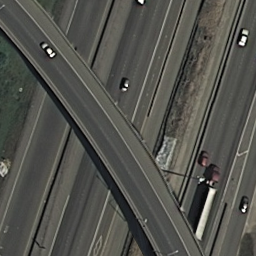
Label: overpass